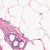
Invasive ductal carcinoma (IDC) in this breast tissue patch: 0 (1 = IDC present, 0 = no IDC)